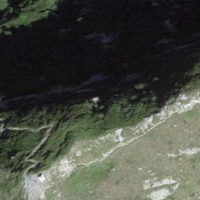
EUNIS habitat code: 26
Species observed at this site:
Cyanistes caeruleus
Turdus philomelos
Aegypius monachus
Cuculus canorus
Anthus spinoletta
Milvus milvus
Erebia alberganus
Phoenicurus ochruros
Prunella modularis
Circaetus gallicus
Columba livia
Falco tinnunculus
Corvus corax
Delichon urbicum